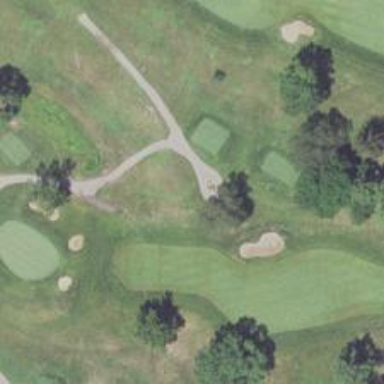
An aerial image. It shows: Service road designated as golf cart path.